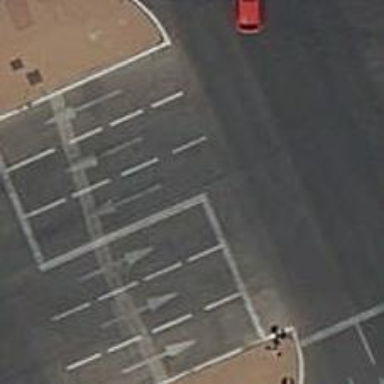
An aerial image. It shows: Road with traffic signals.